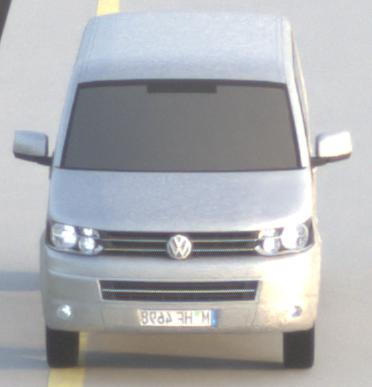
Make: VW Commercial Vehicles (Nutzfahrzeuge)
Model: T5 Multivan 2.0
Detailed model: T5 Multivan
Model produced from: 2009/09
Model produced until: 2013/06
Doors: 4
Color: white
Road condition: dry road
Daytime: sunrise or sunset
Contrast: low contrast